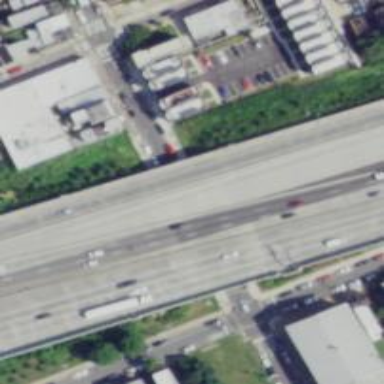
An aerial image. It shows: Motorway bridge.